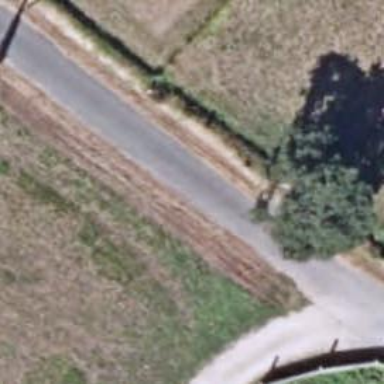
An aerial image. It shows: Asphalt road in living street.